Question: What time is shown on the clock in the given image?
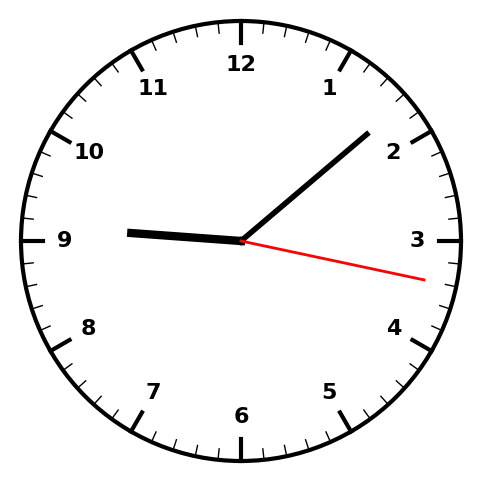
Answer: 09:08:17